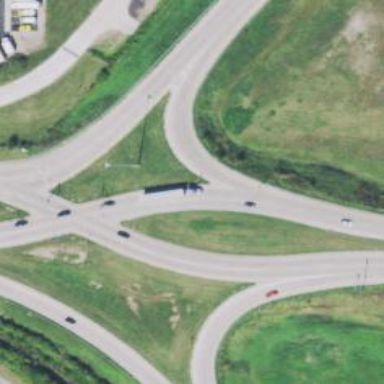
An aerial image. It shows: Motorway link with Diverging Diamond Interchange (DDI) junction.